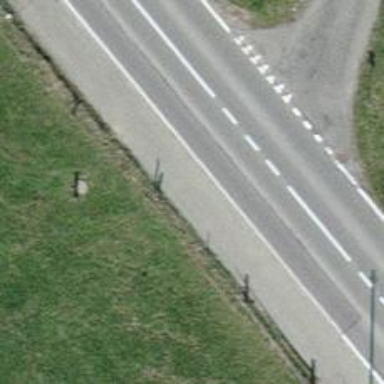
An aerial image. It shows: Cycleway.